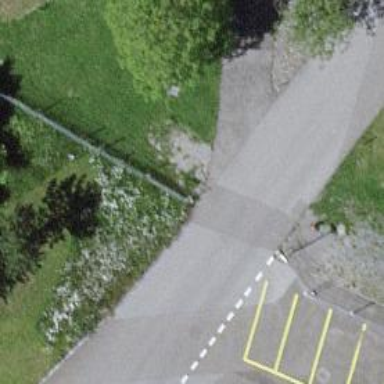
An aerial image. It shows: Sidewalk along the footway.